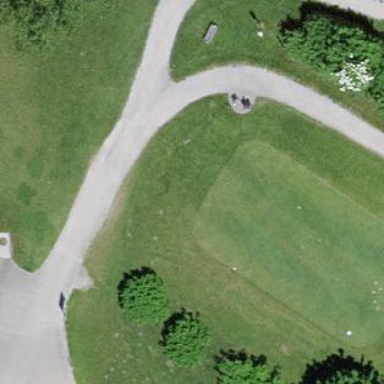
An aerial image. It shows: Grass area designated as golf tee.